Field crop: tomato
Growth stage: 2
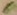
Species: solanum